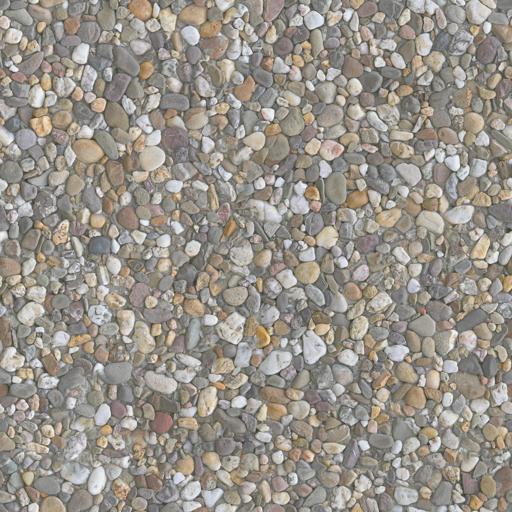
Tags: gravel pebble pebbles rocks small stone